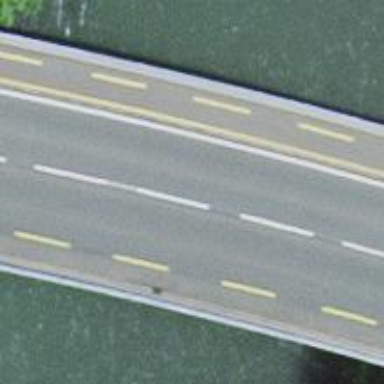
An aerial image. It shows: Primary highway with bridge. There is track for cyclists on the left side of the road.